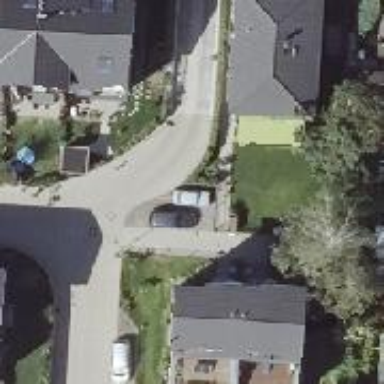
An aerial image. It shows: Living street.